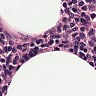
Metastatic tissue present: no